Field crop: maize
Growth stage: 2
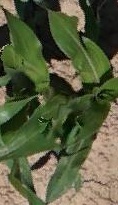
Species: maize